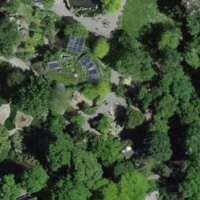
EUNIS habitat code: 53
Species observed at this site:
Allium ursinum
Veronica hederifolia
Bellis perennis
Cardamine hirsuta
Prunus spinosa
Symphoricarpos albus
Lamium maculatum
Buxus sempervirens